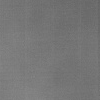
Atmospheric dust classification: dusty